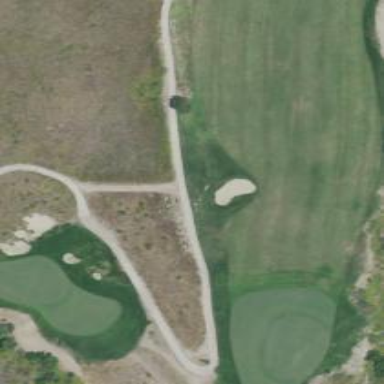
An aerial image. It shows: Service road designated as golf cart path.